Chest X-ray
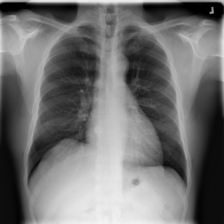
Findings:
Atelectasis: negative
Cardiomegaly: negative
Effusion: negative
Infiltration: positive
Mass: negative
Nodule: negative
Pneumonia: negative
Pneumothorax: negative
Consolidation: negative
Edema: negative
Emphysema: negative
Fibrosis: negative
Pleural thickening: negative
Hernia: negative